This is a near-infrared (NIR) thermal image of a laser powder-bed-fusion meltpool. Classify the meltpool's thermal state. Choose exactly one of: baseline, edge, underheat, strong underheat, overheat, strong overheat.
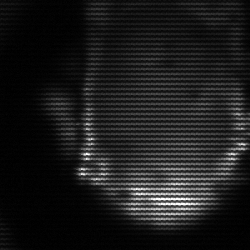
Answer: baseline